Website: walmart
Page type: cart
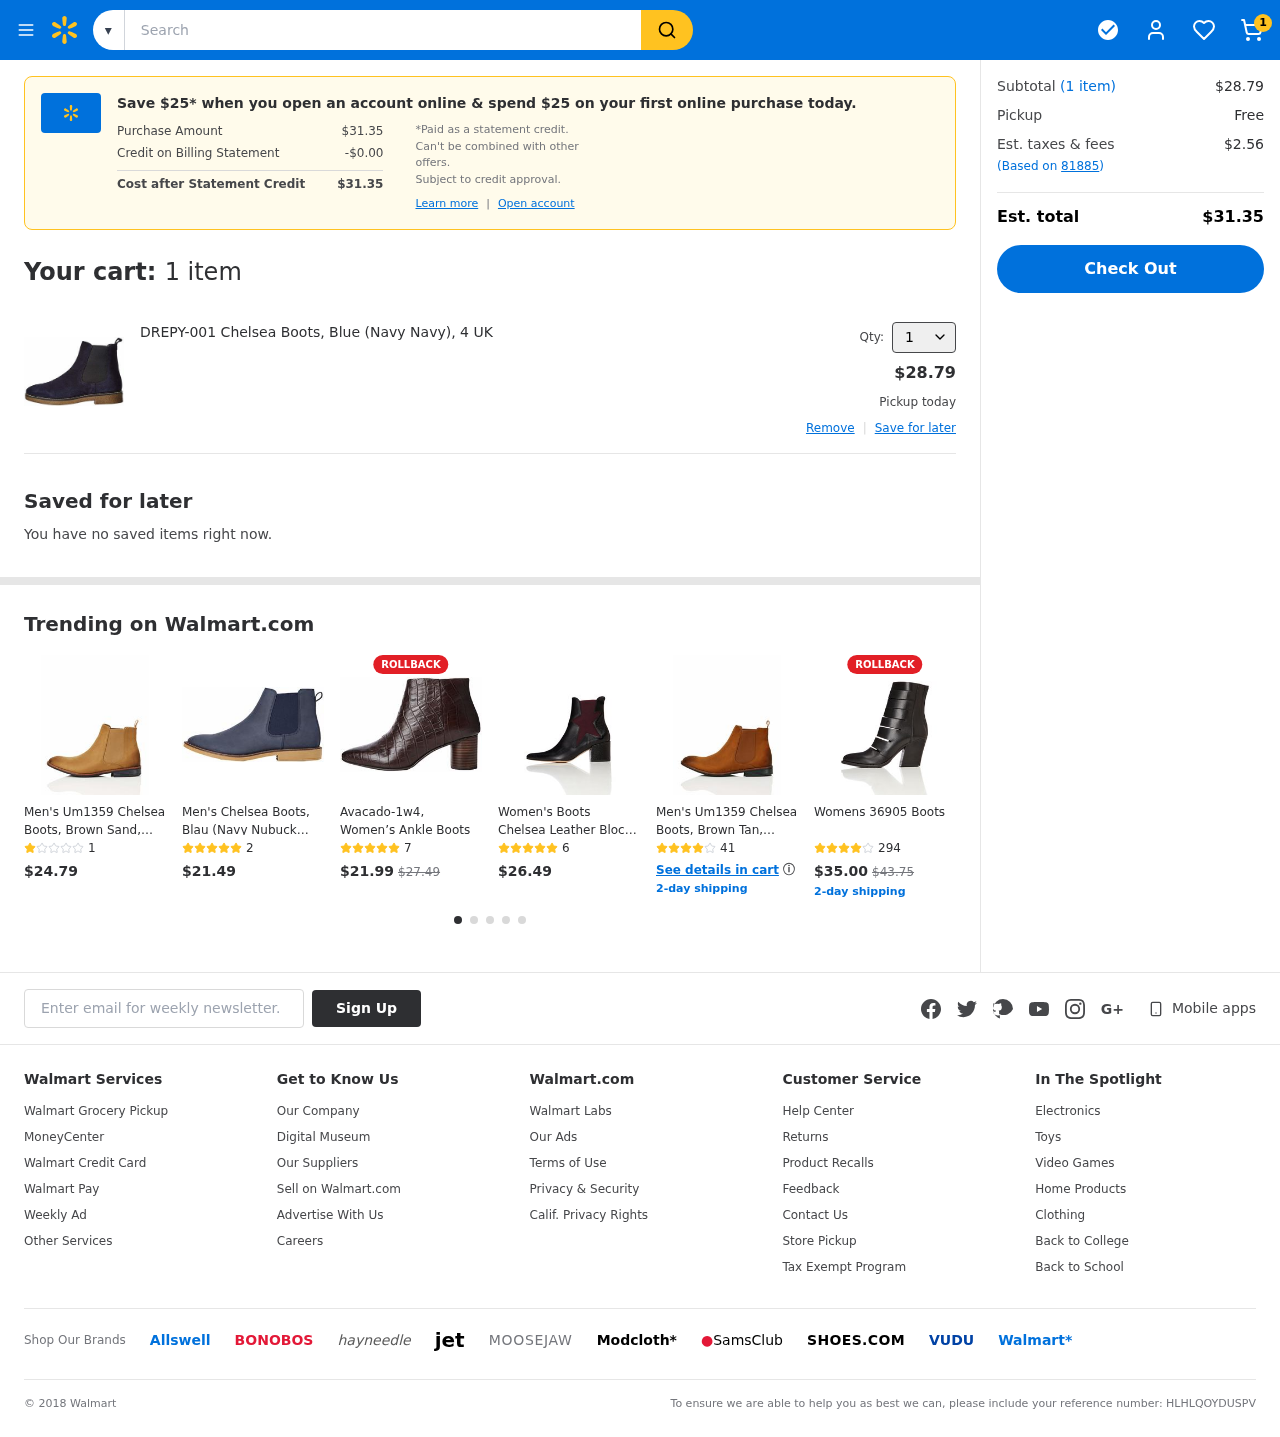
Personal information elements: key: PII_EMAIL
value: drice@gmail.com
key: PII_POSTCODE
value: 81885
Product elements: key: PRODUCT1_NAME
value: DREPY-001 Chelsea Boots, Blue (Navy Navy), 4 UK
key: PRODUCT1_PRICE
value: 28.79
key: PRODUCT1_QUANTITY
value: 1
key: PRODUCT2_NAME
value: Men's Um1359 Chelsea Boots, Brown Sand, US:7
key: PRODUCT2_NUM_RATINGS
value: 1
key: PRODUCT2_PRICE
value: $24.79
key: PRODUCT3_NAME
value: Men's Chelsea Boots, Blau (Navy Nubuck Look), 7 UK
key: PRODUCT3_NUM_RATINGS
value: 2
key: PRODUCT3_PRICE
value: $21.49
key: PRODUCT4_NAME
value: Avacado-1w4, Women’s Ankle Boots
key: PRODUCT4_NUM_RATINGS
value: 7
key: PRODUCT4_PRICE
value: $21.99
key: PRODUCT4_ORIGINAL_PRICE
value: $27.49
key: PRODUCT5_NAME
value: Women's Boots Chelsea Leather Block Heel Black 3 UK, (36 EU,),24-05-01
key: PRODUCT5_NUM_RATINGS
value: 6
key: PRODUCT5_PRICE
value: $26.49
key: PRODUCT6_NAME
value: Men's Um1359 Chelsea Boots, Brown Tan, Women 2
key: PRODUCT6_NUM_RATINGS
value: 41
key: PRODUCT7_NAME
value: Womens 36905 Boots
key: PRODUCT7_NUM_RATINGS
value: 294
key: PRODUCT7_PRICE
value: $35.00
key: PRODUCT7_ORIGINAL_PRICE
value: $43.75
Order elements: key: ORDER_NUM_ITEMS
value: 1
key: ORDER_TOTAL
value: $31.35
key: ORDER_NUM_ITEMS
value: (1 item)
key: ORDER_NUM_ITEMS
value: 1 item
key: ORDER_SUBTOTAL
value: $28.79
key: ORDER_TAX
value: $2.56
Search elements: key: HEADER_SEARCH
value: Search